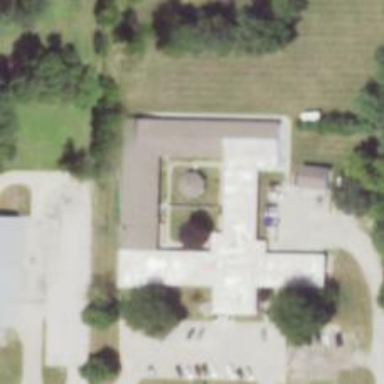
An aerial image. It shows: Nursing home.